Interaction volume radius: 10 \u00c5
Interaction volume height: 10 \u00c5
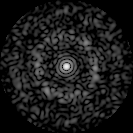
Disorder parameter: 0.8273